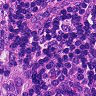
Metastatic tissue present: no